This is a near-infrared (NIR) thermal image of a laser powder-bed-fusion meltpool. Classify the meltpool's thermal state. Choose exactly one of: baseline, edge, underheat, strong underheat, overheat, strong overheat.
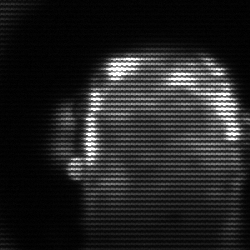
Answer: baseline